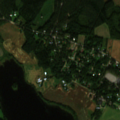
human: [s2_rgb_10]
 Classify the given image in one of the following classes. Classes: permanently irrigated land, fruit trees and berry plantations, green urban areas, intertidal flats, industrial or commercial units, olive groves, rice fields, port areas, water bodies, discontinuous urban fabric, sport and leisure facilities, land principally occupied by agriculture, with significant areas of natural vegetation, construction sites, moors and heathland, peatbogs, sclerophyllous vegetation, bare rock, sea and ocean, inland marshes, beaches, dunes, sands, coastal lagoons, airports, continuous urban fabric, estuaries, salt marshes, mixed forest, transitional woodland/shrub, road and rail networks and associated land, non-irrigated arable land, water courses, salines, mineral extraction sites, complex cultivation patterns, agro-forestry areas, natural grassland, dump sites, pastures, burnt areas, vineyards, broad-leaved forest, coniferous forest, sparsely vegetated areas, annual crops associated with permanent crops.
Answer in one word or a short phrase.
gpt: discontinuous urban fabric, non-irrigated arable land, land principally occupied by agriculture, with significant areas of natural vegetation, coniferous forest, mixed forest, water bodies